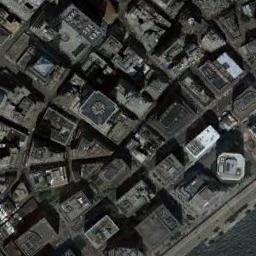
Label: commercial_area